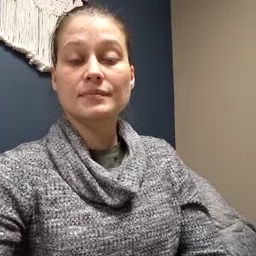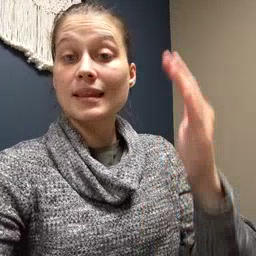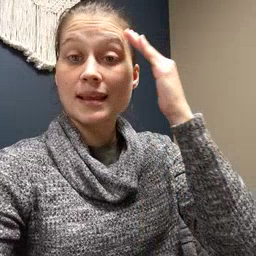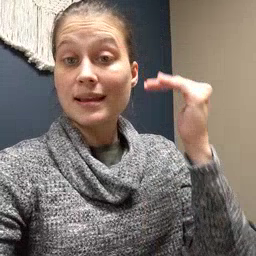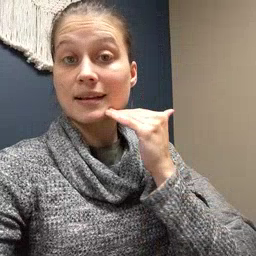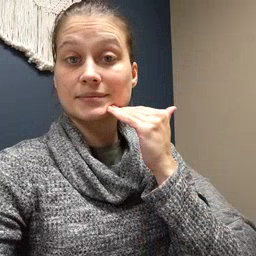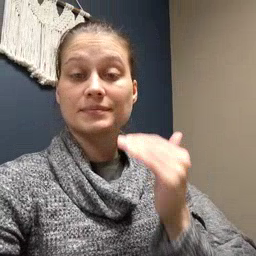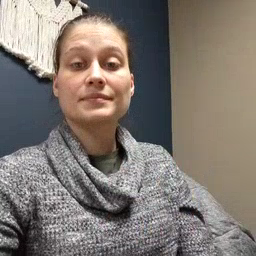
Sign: head